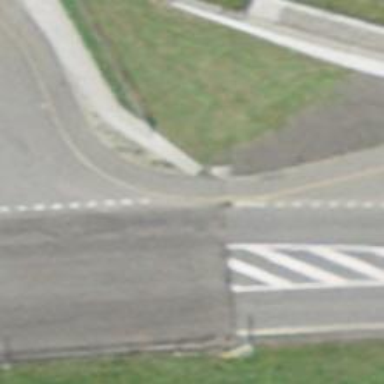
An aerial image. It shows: Bus stop along the road.